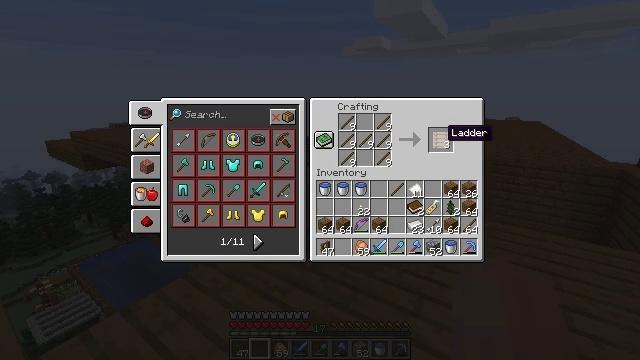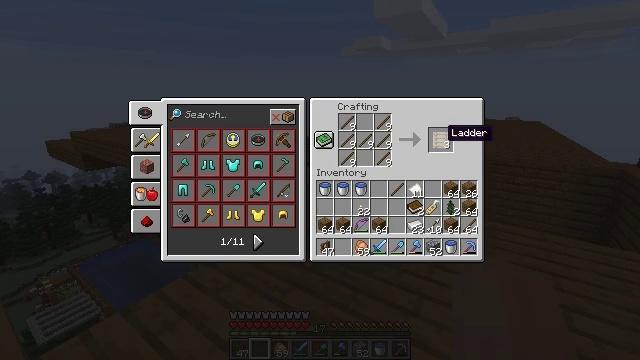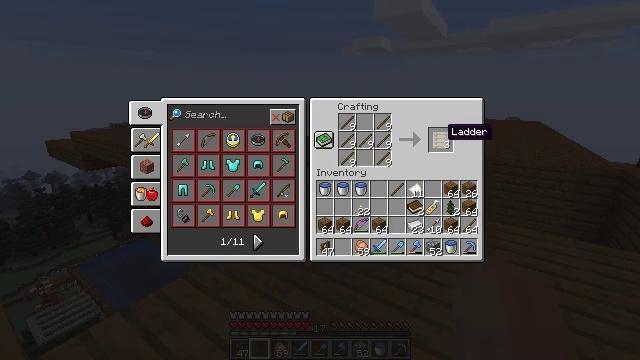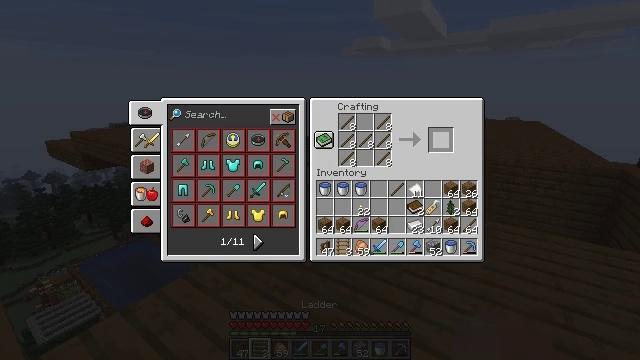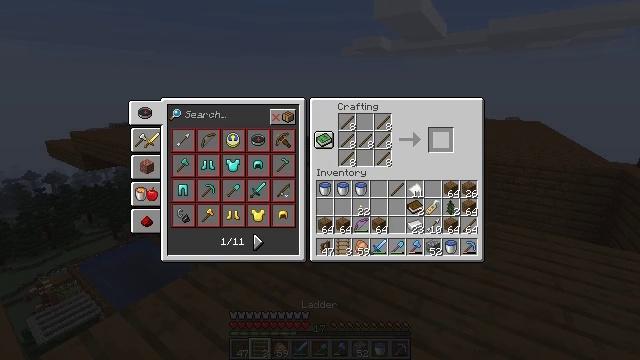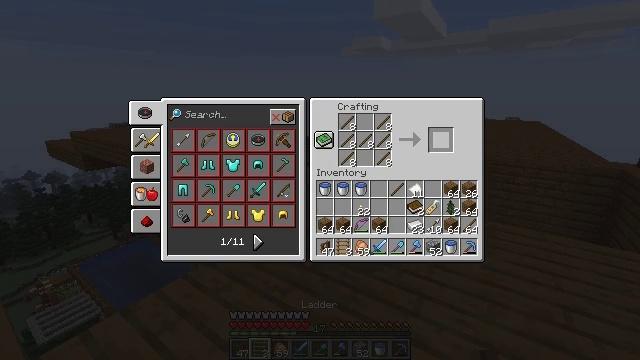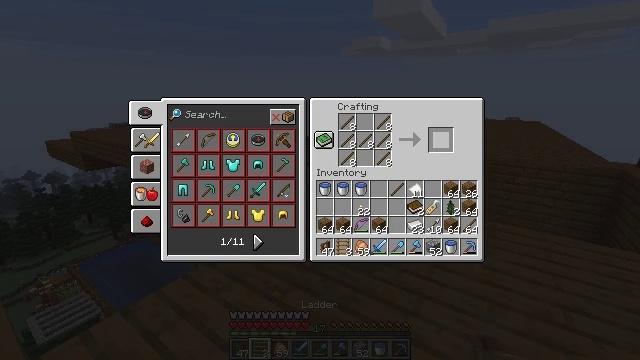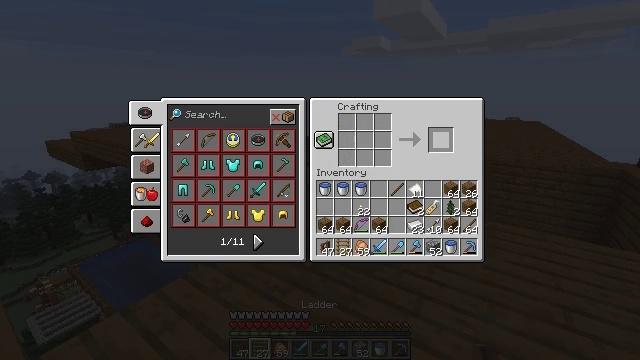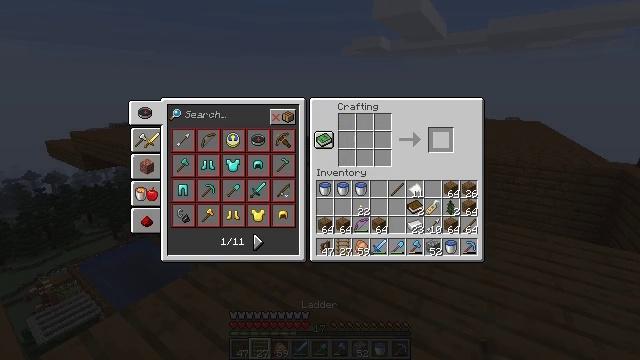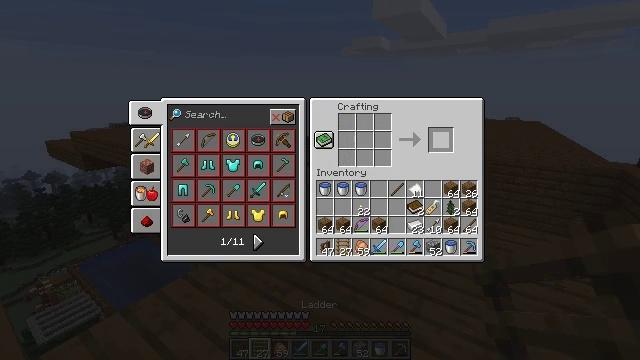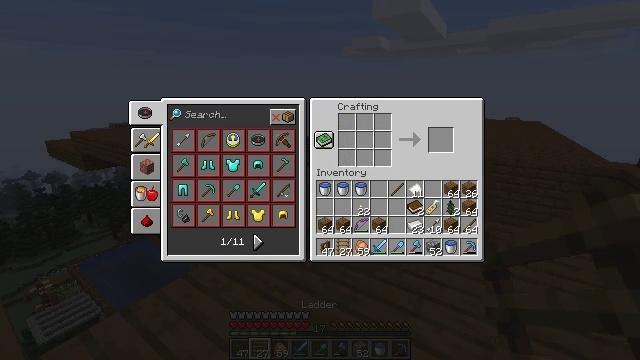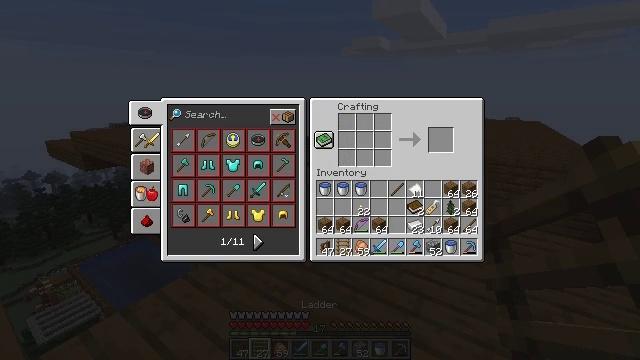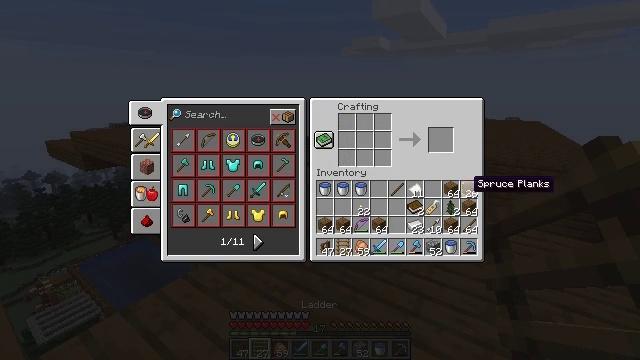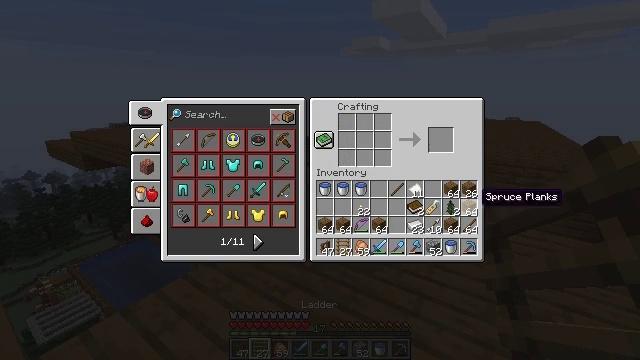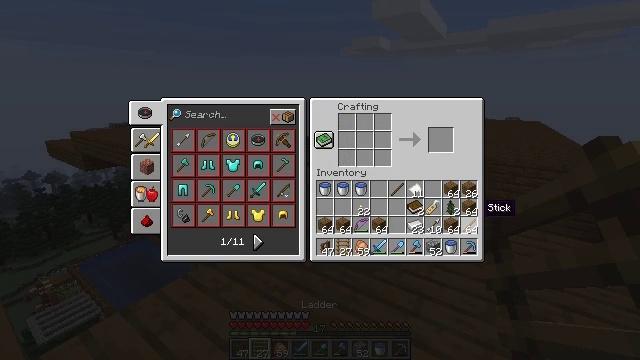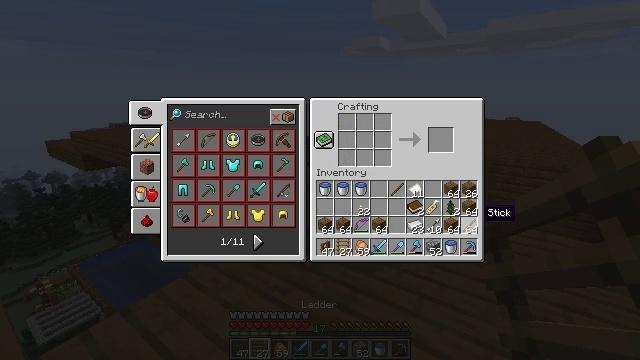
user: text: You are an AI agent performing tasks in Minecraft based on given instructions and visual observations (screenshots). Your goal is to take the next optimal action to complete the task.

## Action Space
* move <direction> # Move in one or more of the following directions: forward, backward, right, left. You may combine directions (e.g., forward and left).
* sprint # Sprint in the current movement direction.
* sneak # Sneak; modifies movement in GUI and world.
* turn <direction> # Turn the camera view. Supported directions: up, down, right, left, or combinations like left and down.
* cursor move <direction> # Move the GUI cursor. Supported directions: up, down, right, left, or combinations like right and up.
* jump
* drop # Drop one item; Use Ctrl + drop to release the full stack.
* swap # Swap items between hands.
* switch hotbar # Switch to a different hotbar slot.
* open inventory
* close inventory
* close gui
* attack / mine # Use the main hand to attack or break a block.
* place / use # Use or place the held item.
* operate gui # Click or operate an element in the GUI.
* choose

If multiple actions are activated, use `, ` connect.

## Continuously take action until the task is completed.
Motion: motion action
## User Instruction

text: Open the crafting table to craft a ladder.
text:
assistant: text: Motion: sneak
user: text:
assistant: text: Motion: sneak
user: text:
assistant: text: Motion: sneak, operate gui
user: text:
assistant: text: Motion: sneak, operate gui
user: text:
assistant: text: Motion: sneak, operate gui
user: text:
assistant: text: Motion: sneak
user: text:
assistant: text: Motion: sneak
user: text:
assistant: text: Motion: sneak
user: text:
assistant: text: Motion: sneak
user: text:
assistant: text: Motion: sneak, cursor move down
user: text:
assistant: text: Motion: sneak, cursor move right and down
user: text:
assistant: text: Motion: sneak, cursor move right and down
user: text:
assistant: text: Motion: sneak, cursor move right and down
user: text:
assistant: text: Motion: sneak, cursor move down
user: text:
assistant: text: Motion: sneak
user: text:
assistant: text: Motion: no_op
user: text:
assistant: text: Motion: no_op
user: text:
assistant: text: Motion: no_op
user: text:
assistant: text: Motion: no_op
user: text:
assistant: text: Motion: no_op
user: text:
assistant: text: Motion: operate gui
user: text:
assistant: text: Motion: operate gui
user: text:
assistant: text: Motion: operate gui
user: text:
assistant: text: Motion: cursor move left and up
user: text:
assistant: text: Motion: cursor move left and up
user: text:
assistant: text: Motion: cursor move left and up
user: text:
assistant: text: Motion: cursor move left and up
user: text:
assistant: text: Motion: cursor move left and up
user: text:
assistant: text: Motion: cursor move up
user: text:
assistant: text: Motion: cursor move up